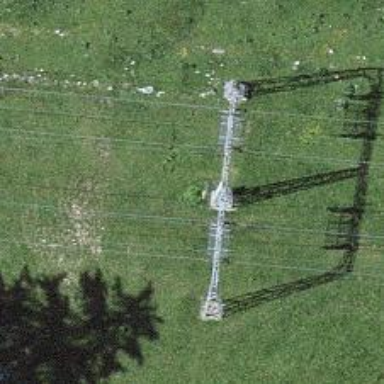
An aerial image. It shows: Pylon used for aerialway.